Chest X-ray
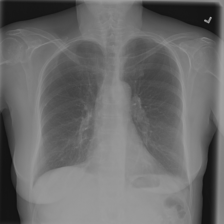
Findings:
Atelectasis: positive
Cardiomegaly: negative
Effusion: positive
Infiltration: negative
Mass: negative
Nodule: negative
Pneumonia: negative
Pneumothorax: negative
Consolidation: negative
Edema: negative
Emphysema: negative
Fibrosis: negative
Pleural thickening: negative
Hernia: negative